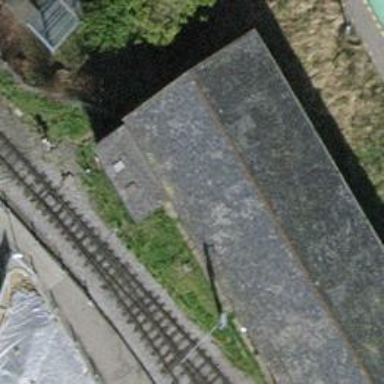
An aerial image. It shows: Narrow-gauge railway yard with electrified tracks using contact line.